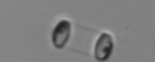
Label: Skeletonema